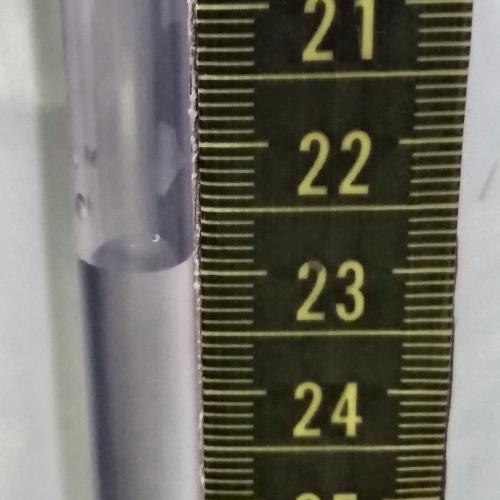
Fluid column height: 23.0 cm